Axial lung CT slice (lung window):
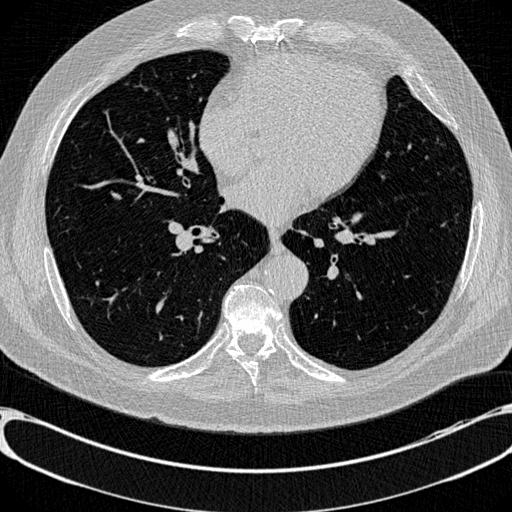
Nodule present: no